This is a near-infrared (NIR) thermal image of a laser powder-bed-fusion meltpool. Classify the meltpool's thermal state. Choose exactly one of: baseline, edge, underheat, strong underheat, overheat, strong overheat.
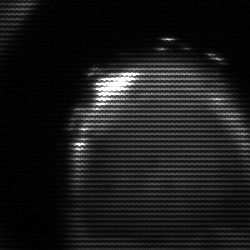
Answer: edge